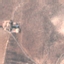
Land use / land cover: PermanentCrop